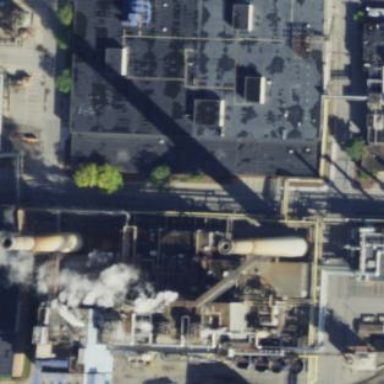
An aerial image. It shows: Power plant.